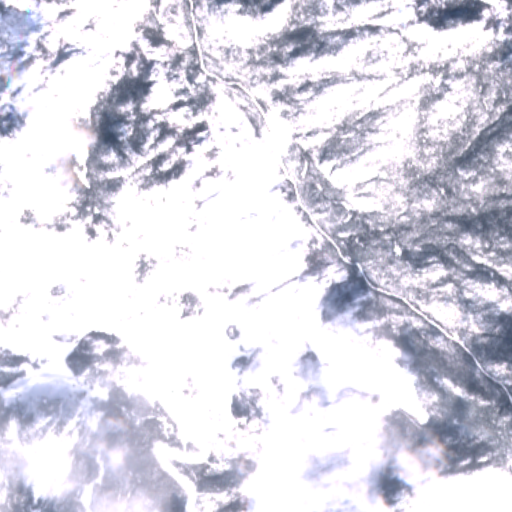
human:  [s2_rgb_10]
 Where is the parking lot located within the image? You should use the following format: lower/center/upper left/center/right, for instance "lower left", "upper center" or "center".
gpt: The parking lot is located in the lower right of the image.
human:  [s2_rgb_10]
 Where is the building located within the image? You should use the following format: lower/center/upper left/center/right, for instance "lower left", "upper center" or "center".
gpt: The building is located in the center of the image.
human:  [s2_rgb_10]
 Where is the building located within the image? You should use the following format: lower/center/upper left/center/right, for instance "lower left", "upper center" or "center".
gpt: The building is located in the center of the image.
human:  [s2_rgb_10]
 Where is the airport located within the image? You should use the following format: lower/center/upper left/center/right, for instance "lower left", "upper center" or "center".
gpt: There is no airport in the image.